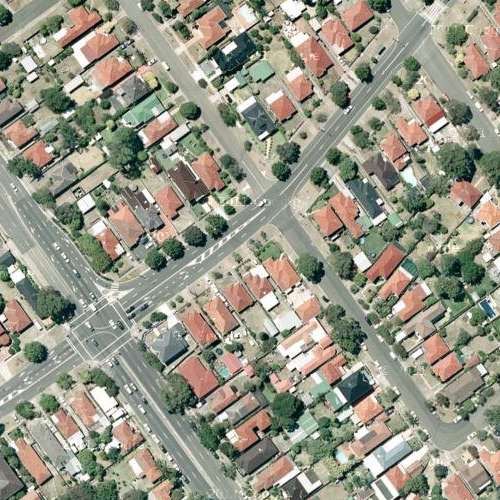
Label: sydney